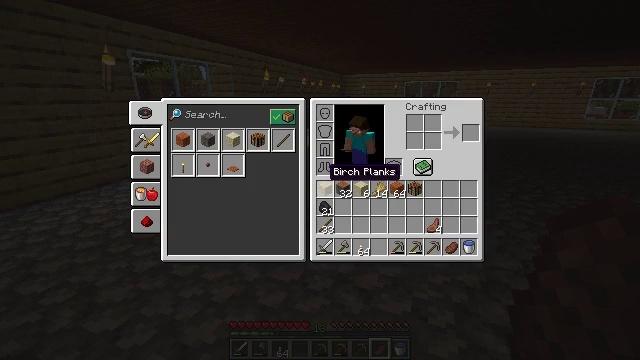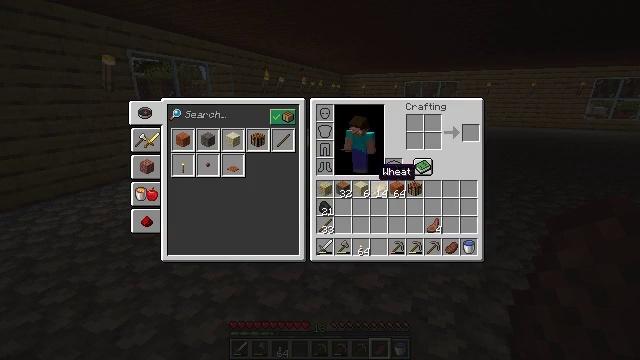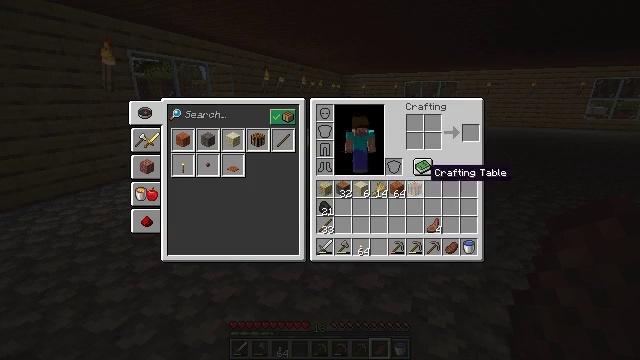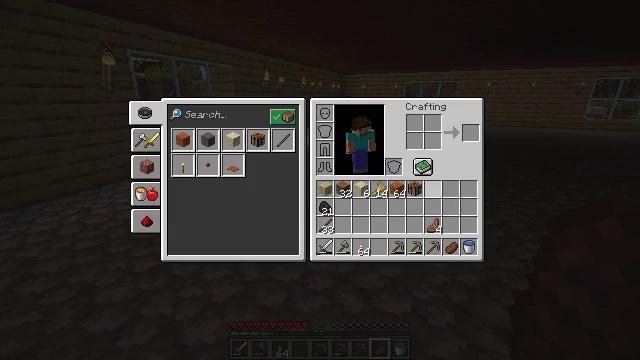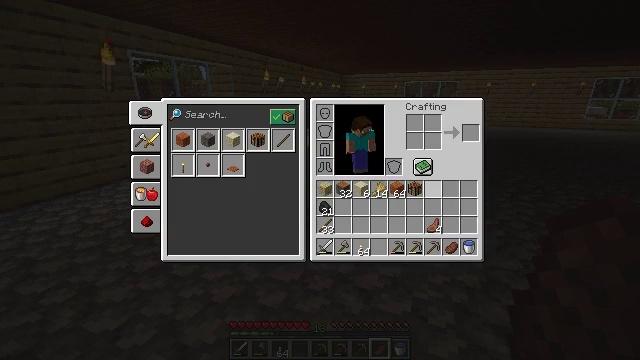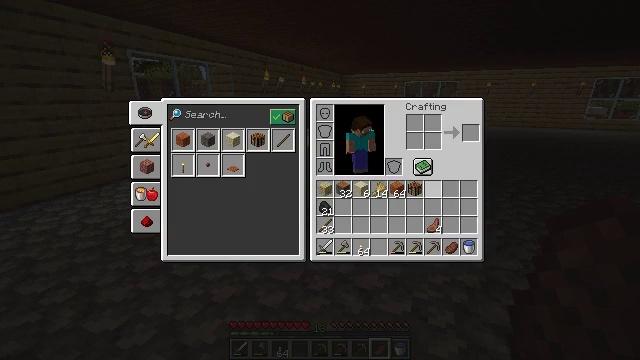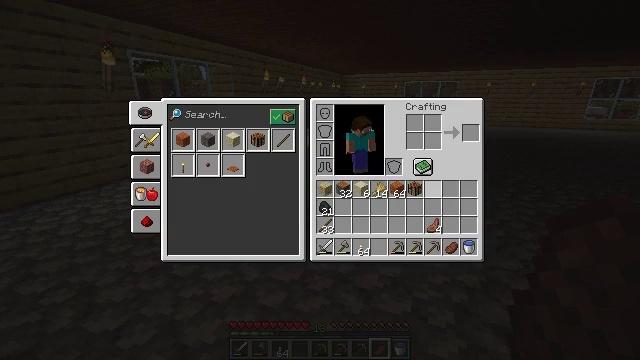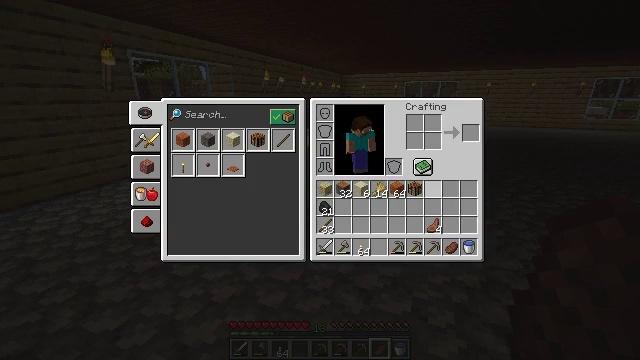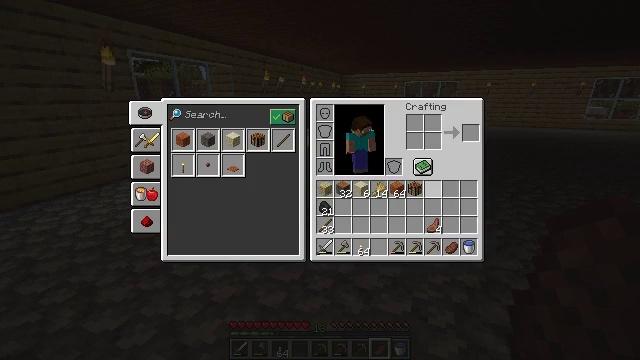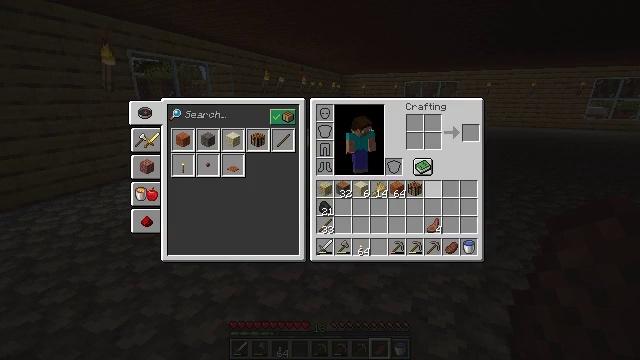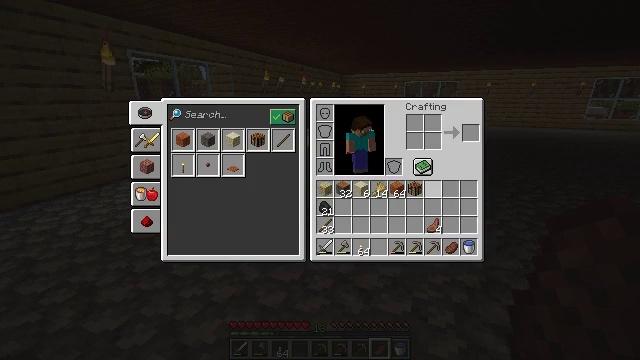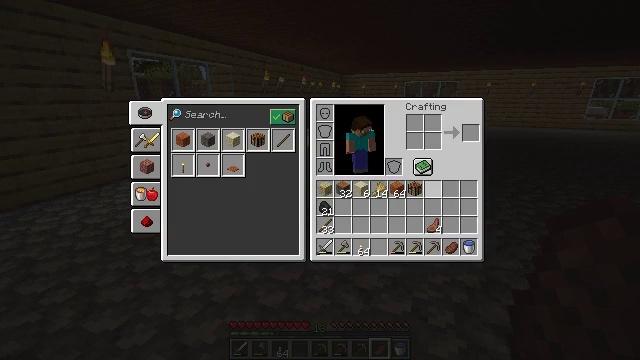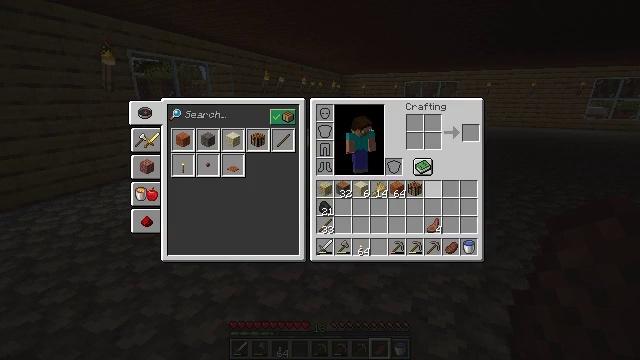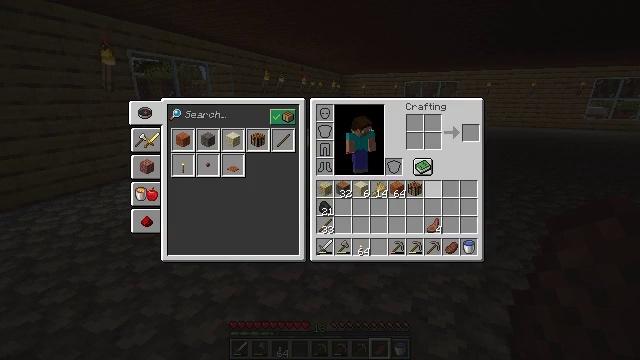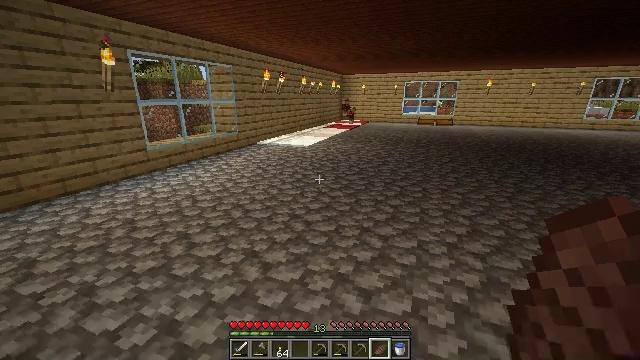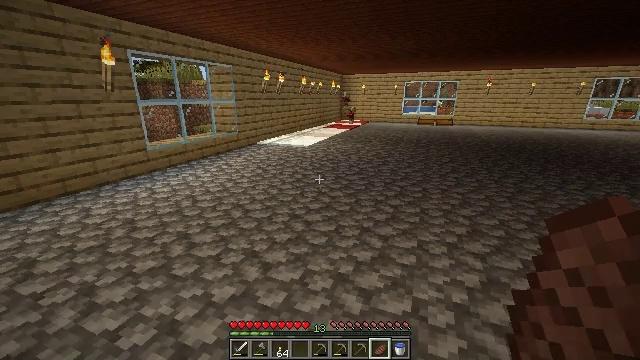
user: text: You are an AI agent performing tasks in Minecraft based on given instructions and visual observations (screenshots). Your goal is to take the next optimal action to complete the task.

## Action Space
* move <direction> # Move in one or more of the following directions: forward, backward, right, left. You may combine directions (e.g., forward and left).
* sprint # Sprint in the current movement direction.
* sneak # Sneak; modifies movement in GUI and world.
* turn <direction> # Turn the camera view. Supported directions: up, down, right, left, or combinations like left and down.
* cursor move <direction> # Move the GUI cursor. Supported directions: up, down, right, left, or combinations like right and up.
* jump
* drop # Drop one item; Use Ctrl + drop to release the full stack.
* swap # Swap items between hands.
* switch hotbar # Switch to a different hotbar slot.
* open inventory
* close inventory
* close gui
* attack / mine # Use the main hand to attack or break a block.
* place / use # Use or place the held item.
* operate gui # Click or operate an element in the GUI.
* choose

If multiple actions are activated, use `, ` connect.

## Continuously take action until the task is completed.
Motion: motion action
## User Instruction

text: Mine the cobblestone slab.
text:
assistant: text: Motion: cursor move right
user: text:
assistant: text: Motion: cursor move right
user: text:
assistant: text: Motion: cursor move right
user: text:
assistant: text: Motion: move forward
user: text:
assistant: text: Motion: move forward
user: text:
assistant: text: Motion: move forward
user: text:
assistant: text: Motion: move forward
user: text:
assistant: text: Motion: move forward
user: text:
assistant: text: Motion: move forward
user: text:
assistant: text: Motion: no_op
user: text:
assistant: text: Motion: no_op
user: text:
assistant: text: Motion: no_op
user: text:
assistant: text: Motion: no_op
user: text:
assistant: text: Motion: no_op
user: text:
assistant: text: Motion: close gui
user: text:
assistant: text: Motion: open inventory
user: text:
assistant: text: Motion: no_op
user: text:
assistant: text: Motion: no_op
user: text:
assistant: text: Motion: no_op
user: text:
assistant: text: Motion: no_op
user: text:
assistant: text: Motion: move forward
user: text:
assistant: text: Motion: move forward
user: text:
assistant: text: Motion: move forward
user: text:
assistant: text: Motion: move forward
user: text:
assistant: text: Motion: move forward
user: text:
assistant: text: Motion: move forward
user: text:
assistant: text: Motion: move forward
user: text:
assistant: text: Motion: move forward
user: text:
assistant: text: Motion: move forward
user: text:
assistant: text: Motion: move forward, turn right